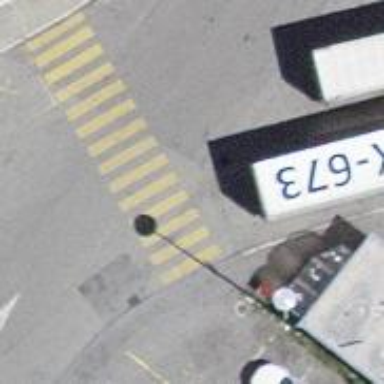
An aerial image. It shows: Uncontrolled zebra crossing with markings on the road.